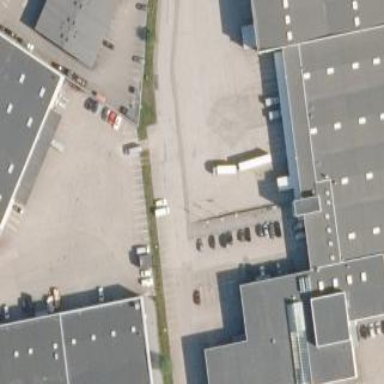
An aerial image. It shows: Commercial building.